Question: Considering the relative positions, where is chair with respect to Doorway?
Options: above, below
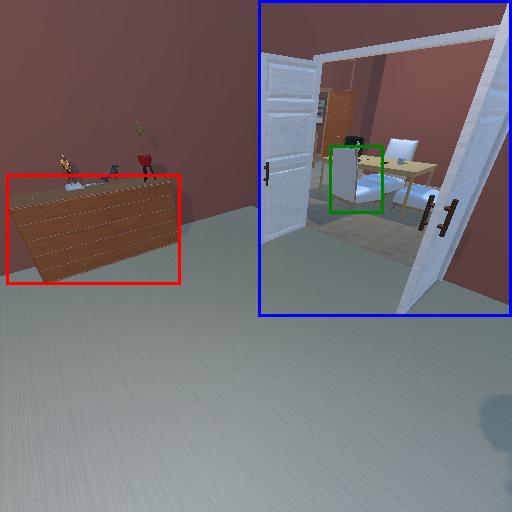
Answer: above